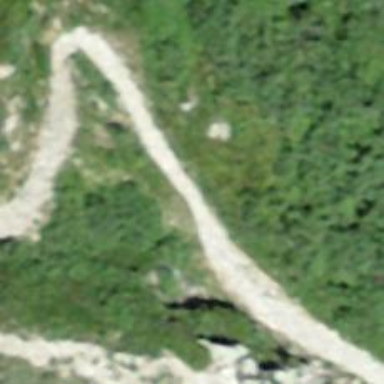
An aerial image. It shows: Path with excellent trail visibility.